Interaction volume radius: 10 \u00c5
Interaction volume height: 25 \u00c5
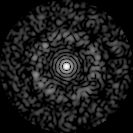
Disorder parameter: 0.8554